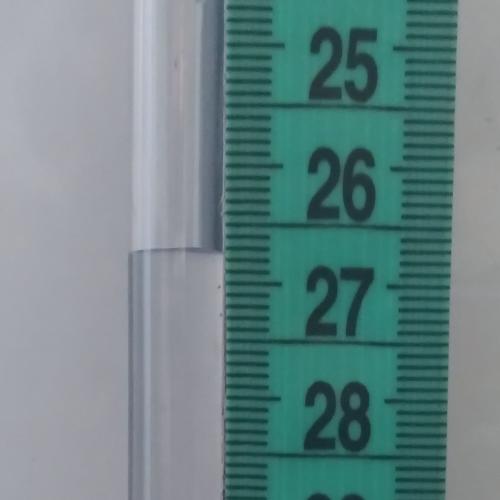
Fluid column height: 26.7 cm